Interaction volume radius: 5 \u00c5
Interaction volume height: 25 \u00c5
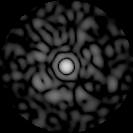
Disorder parameter: 0.8662